Interaction volume radius: 5 \u00c5
Interaction volume height: 10 \u00c5
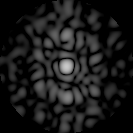
Disorder parameter: 0.8664